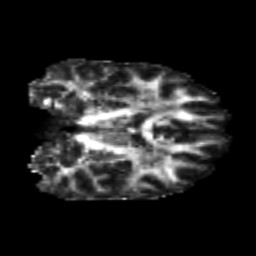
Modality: FA
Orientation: coronal
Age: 22
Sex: female
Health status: healthy
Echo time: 0.074 s